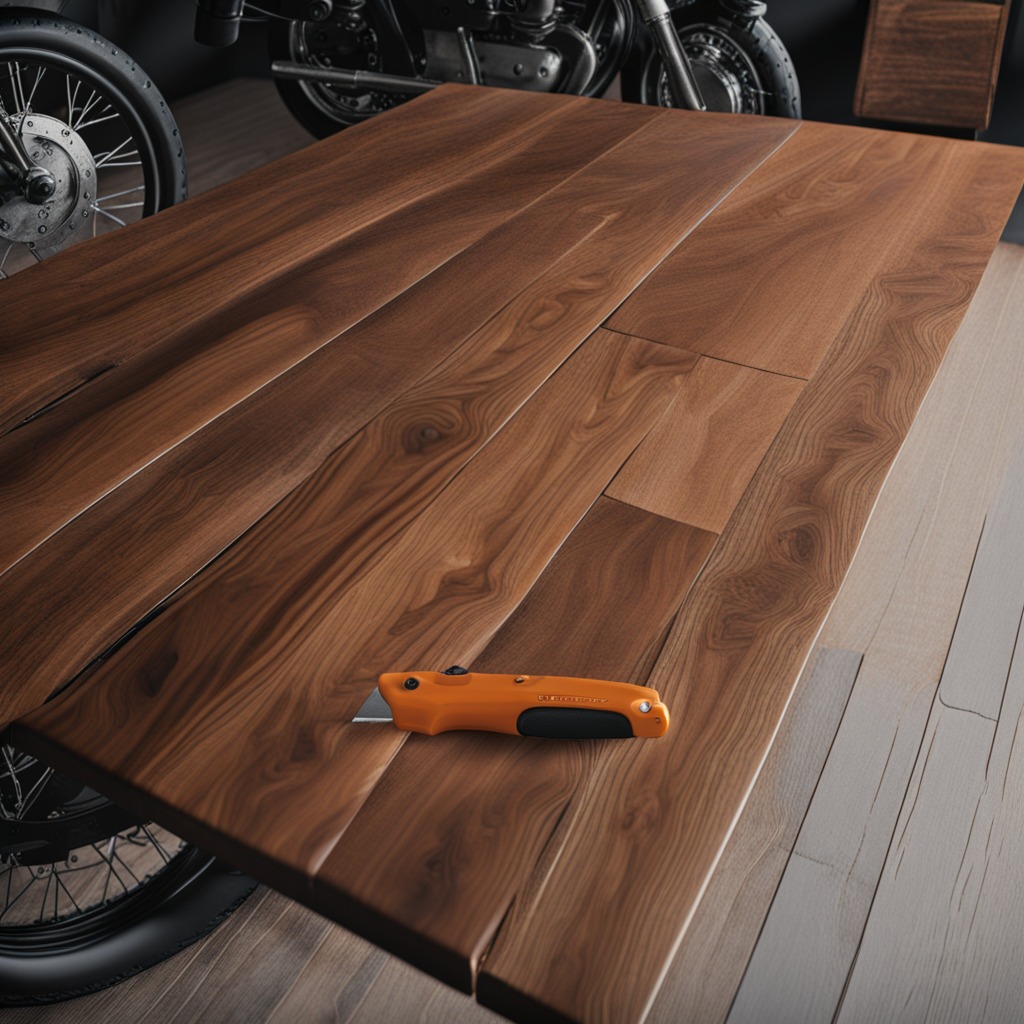
A utility knife lies on the oil-spilled wooden table in a vintage motorcycle garage.